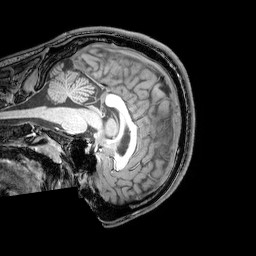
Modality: T1w
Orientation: sagittal
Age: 20
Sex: male
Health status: healthy
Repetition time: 0.081 s
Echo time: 0.037 s